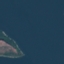
Label: SeaLake